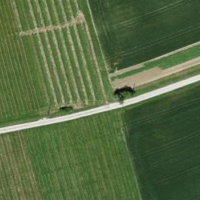
EUNIS habitat code: 40
Species observed at this site:
Euonymus europaeus